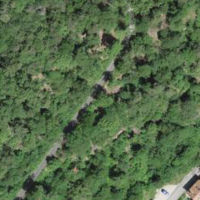
EUNIS habitat code: 44
Species observed at this site:
Melittis melissophyllum
Saponaria ocymoides